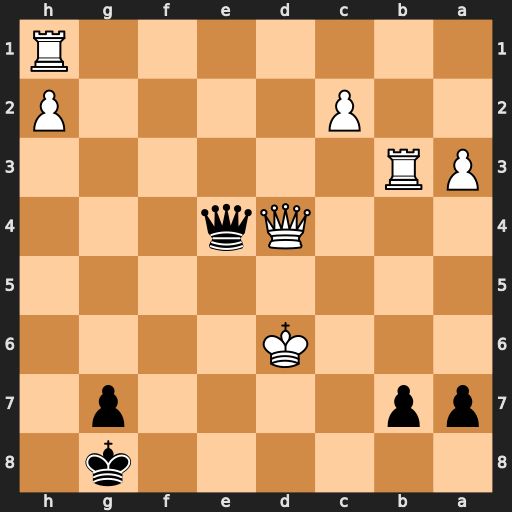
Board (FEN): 6k1/pp4p1/3K4/8/3Qq3/PR6/2P4P/7R
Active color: b
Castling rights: -
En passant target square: -
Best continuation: Qxd4+ Kc7 Qe5+ Kc8 Qe8+ Kxb7 Qe4+ Kxa7 Qxh1